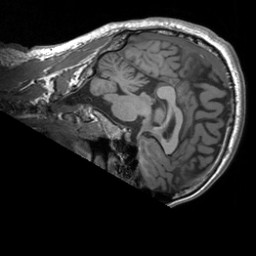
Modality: T1w
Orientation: sagittal
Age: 33
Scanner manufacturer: siemens
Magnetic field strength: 3 T
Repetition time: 1.9 s
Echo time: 0.00252 s